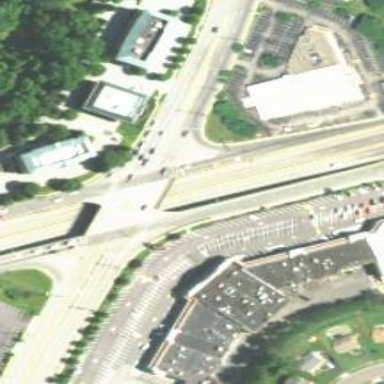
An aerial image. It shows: Trunk link highway passing over bridge.